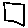
Label: square